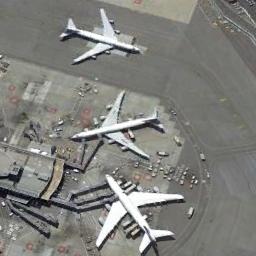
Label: airplane